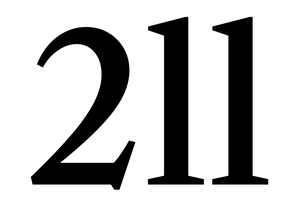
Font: LibreCaslonText_Medium